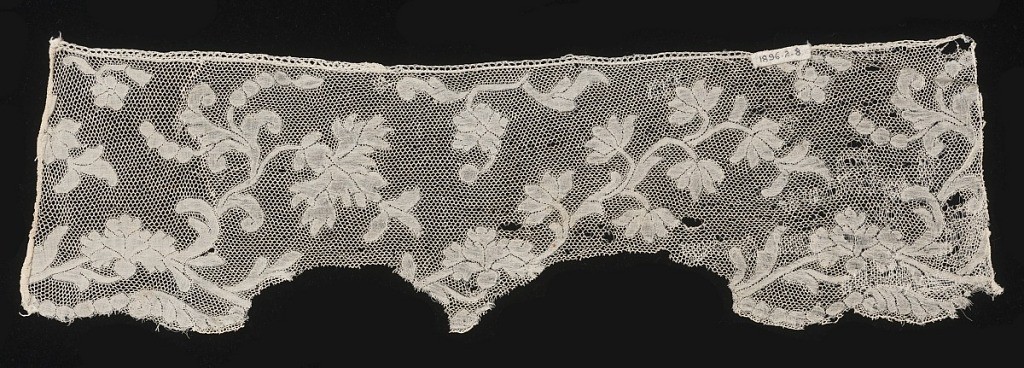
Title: Fragment
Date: mid-18th century
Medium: linen Technique: bobbin lace
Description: Border fragment with a scalloped edge and Valenciennes ground. Design of branches with flowers and fruit, curving to the right.